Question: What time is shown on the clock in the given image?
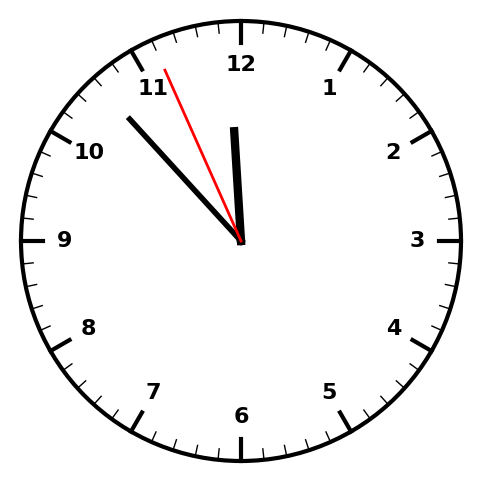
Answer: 11:52:56